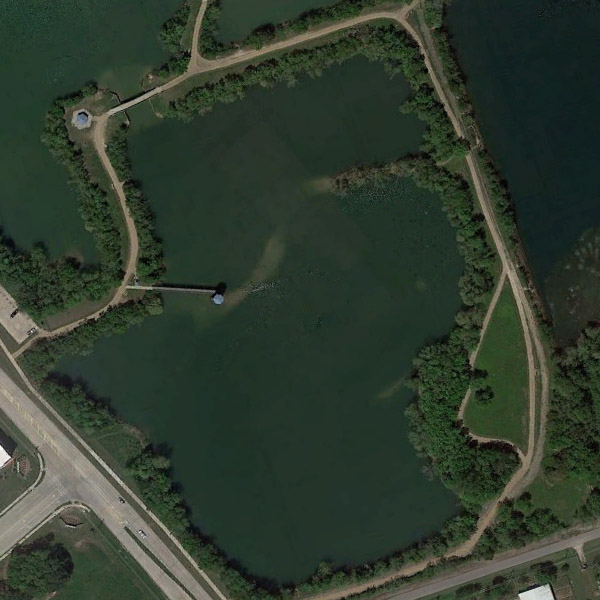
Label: Pond